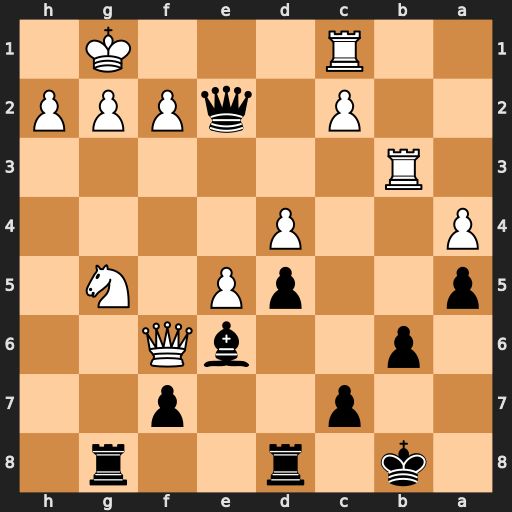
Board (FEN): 1k1r2r1/2p2p2/1p2bQ2/p2pP1N1/P2P4/1R6/2P1qPPP/2R3K1
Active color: b
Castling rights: -
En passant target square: -
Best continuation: Qd2 Rf1 Qxg5 Qxg5 Rxg5